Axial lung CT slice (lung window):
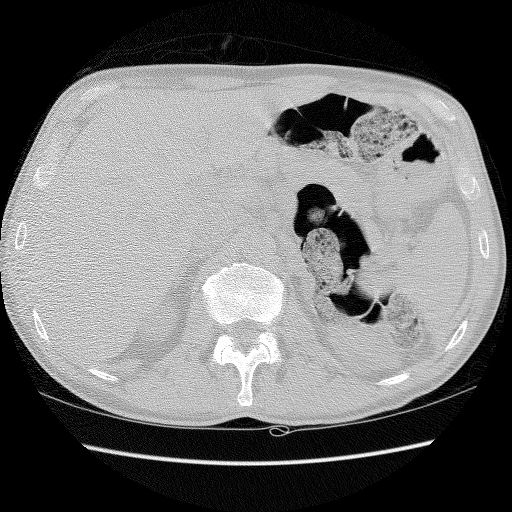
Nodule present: no